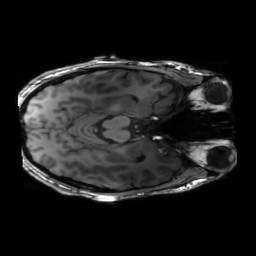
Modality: T1w
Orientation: axial
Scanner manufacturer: siemens
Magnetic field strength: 6.98 T
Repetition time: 1.7 s
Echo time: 0.00254 s